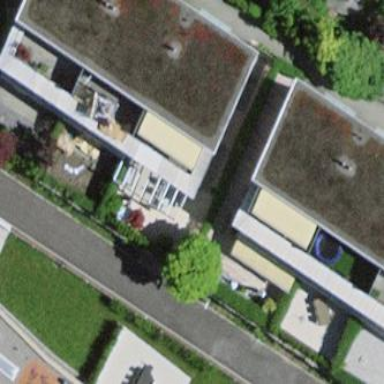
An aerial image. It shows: Flat roof terrace building.